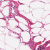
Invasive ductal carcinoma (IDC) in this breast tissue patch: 0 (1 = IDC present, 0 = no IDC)